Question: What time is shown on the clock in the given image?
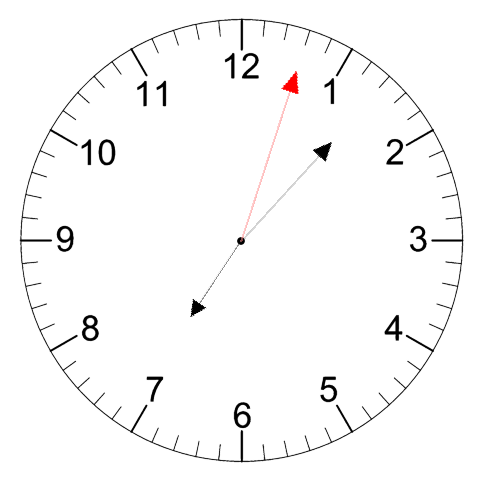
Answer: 07:07:03